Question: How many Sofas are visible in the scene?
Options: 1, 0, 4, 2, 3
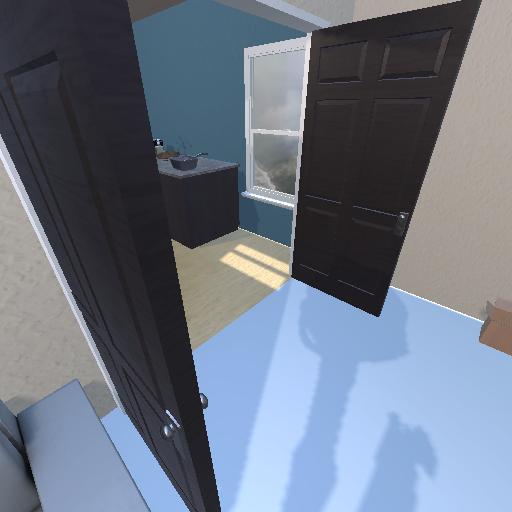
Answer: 1